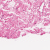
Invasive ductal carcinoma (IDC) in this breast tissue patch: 0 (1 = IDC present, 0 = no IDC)